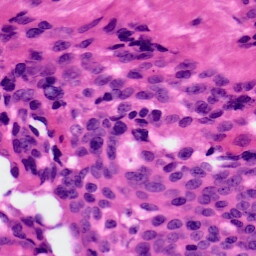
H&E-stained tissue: Ovarian